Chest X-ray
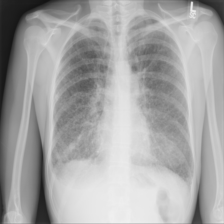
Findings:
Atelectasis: negative
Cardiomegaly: negative
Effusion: negative
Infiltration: negative
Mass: negative
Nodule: negative
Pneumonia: negative
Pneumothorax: negative
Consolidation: negative
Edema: negative
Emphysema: negative
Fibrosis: negative
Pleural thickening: negative
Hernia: negative